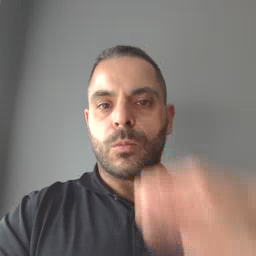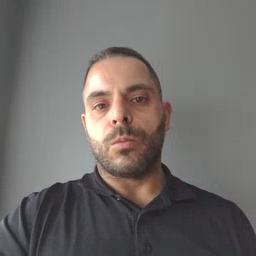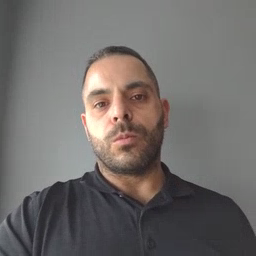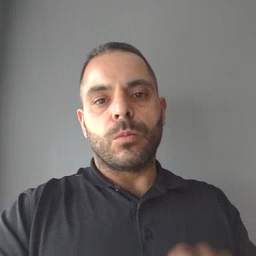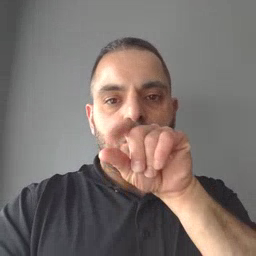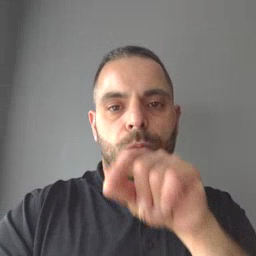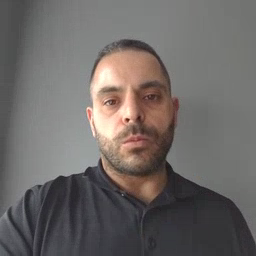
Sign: bird